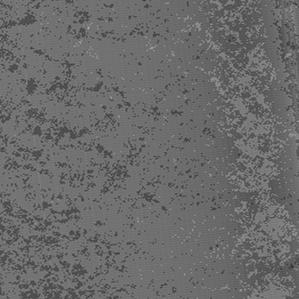
Label: frost